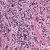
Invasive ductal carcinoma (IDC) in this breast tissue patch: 1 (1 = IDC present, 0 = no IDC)